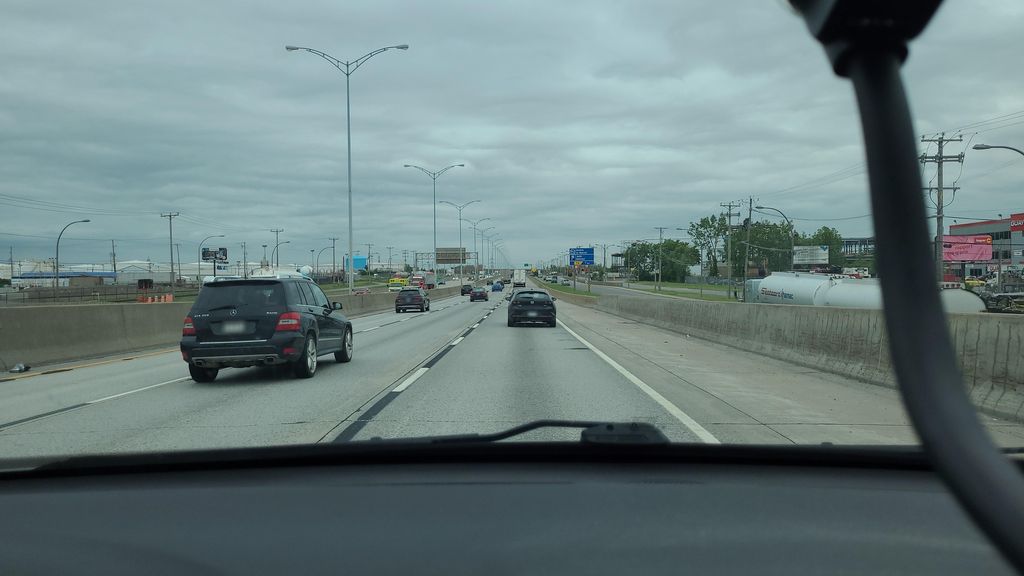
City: montreal